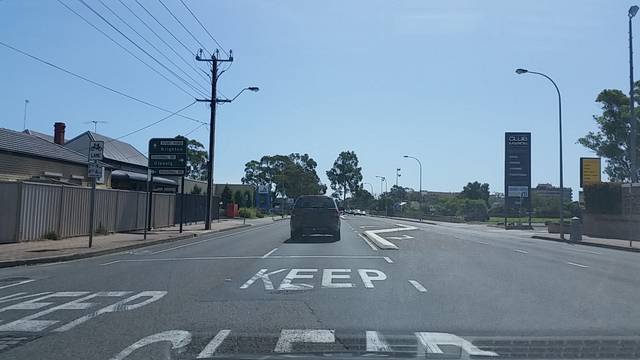
Region: Australia
Coordinates: -35.017, 138.553